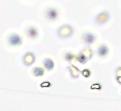
Label: Phaeocystis